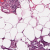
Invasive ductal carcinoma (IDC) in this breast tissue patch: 1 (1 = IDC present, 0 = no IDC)